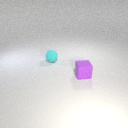
small purple rubber cube to the right of small cyan rubber sphere